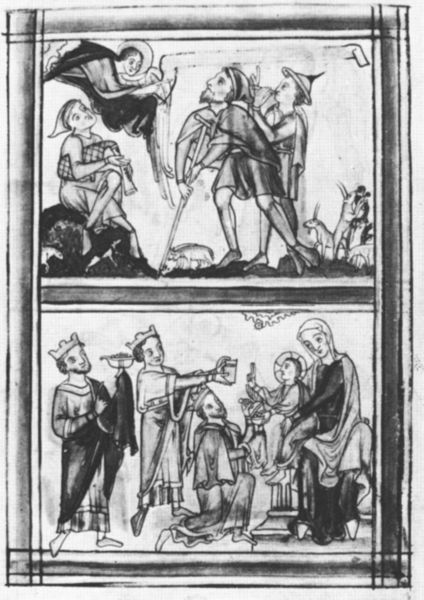
Titel: Psalter
Institution: London, British Library
Schlagwörter: baum, himmel, kämpfer, mann, weiß, sitzen, frau, männer, schwarz, zeichnung, tiere, rahmen, natur, kind, krone, engel, papier, zwei, könig, buch, seite, illustration, schwert, geschenk, reichen, ritter, jesus, mittelalter, krieger, könige, maria, madonna, anbetung, schafe, hirten, szenen, kronen, jesuskind, juden, buchmalerei, minne, gaben, anbetung der könige, verkündigung an die hirten, hl.drei könige